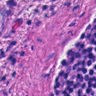
Metastatic tissue present: yes